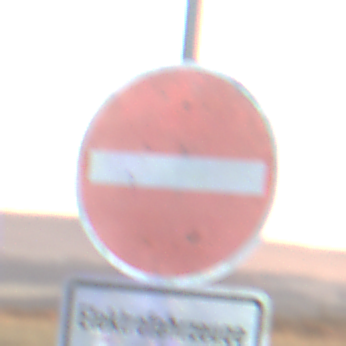
Verkehrszeichen: VerbotDerEinfahrt
Zusatzzeichen unten: BesondereFahrzeugeUndTransportgueter10
Umgebung: Outdoor, Nature
Tageszeit: SunriseSunset
Wetter: Clear
Licht: Natural
Jahreszeit: NotSpecified
Kontrast: HighContrast